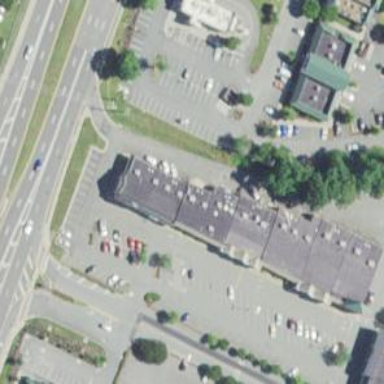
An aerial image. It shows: Grocery shop.